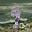
Label: 9